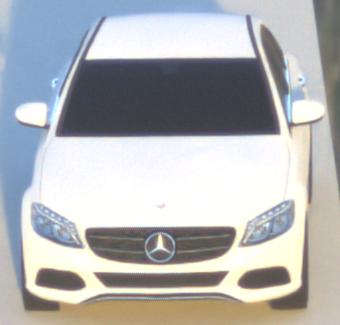
Make: Mercedes-Benz
Model: C 160
Detailed model: C-Class (205) Limousine
Model produced from: 2015/04
Model produced until: 2018/04
Doors: 4
Color: white
Road condition: dry road
Daytime: sunrise or sunset
Contrast: medium contrast